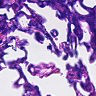
Metastatic tissue present: no